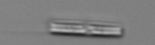
Label: pennate